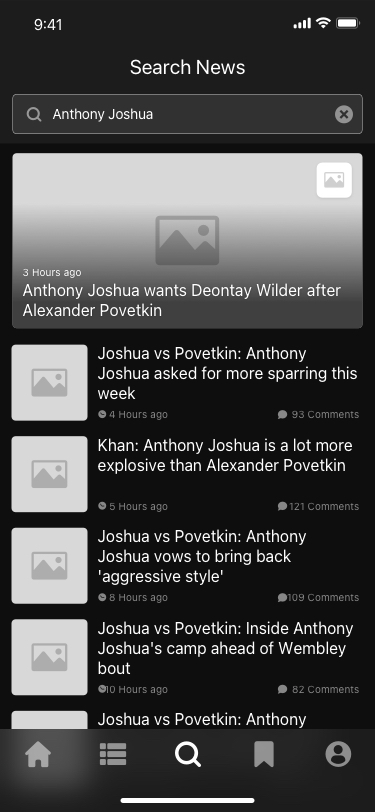
Text in this UI design:
Search News